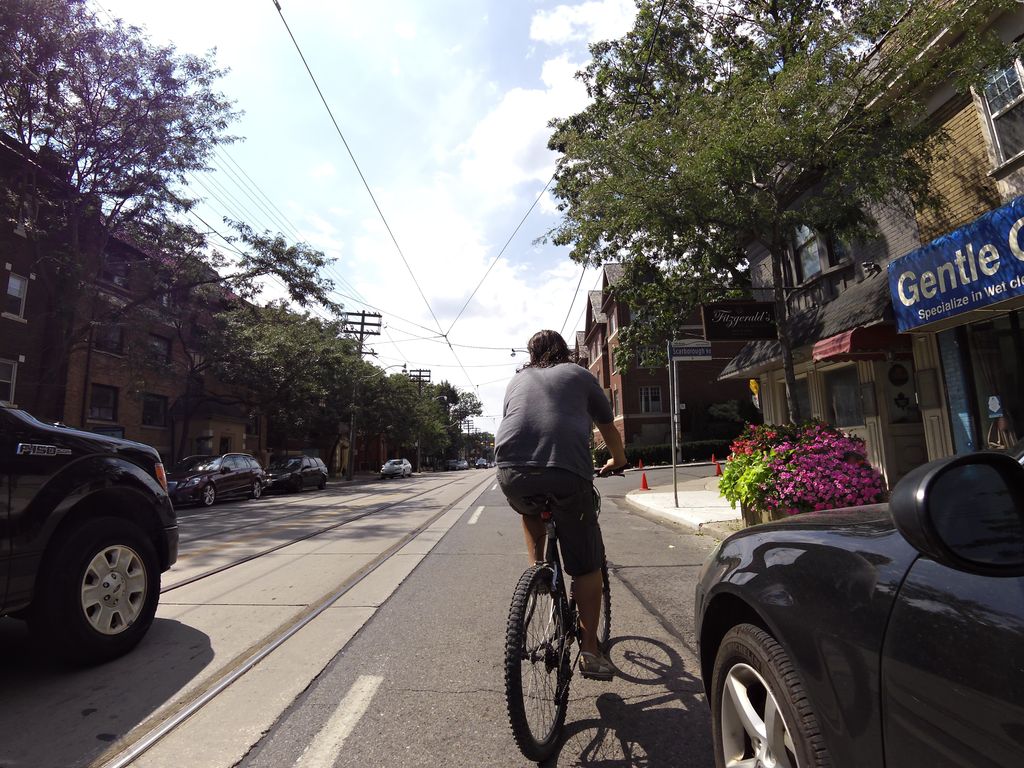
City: toronto